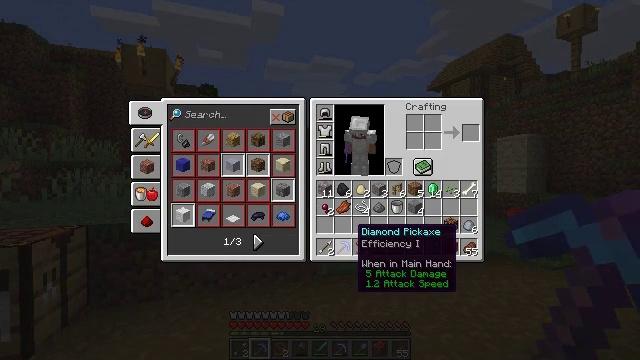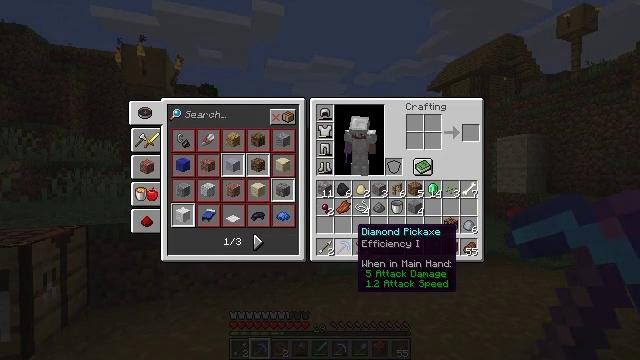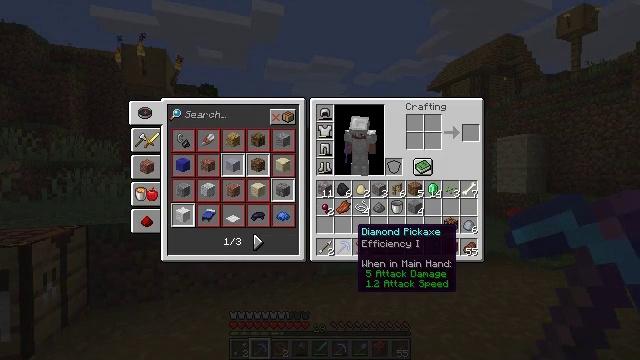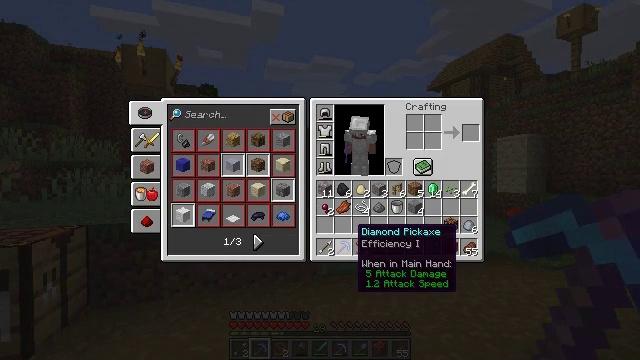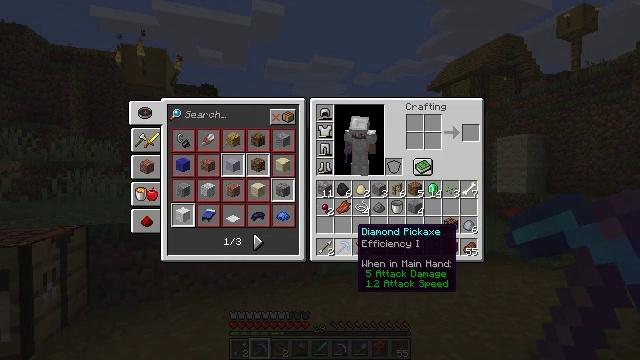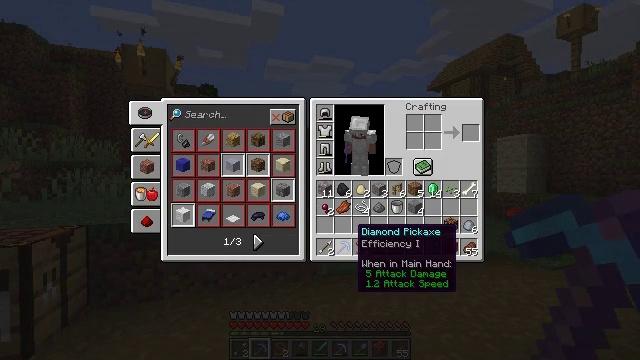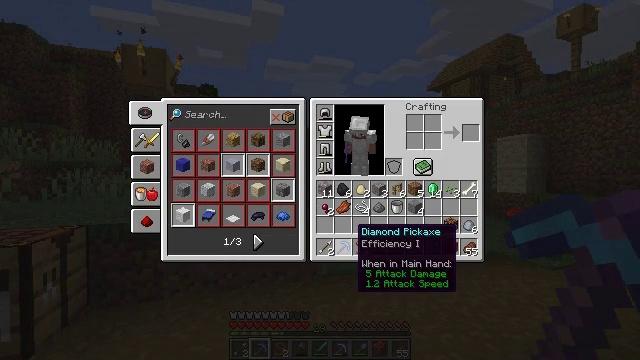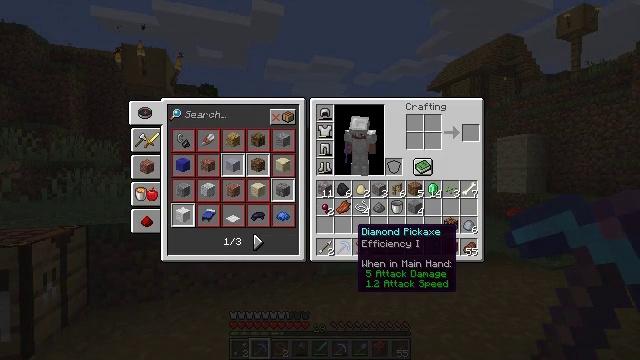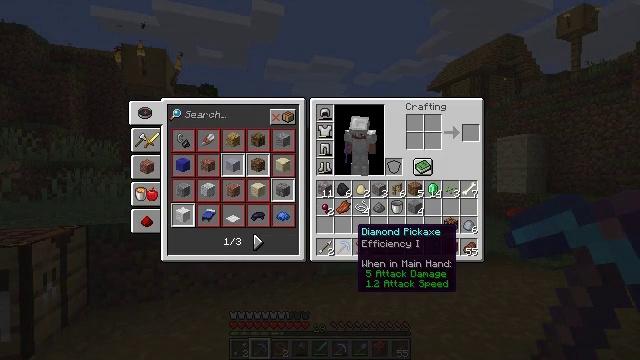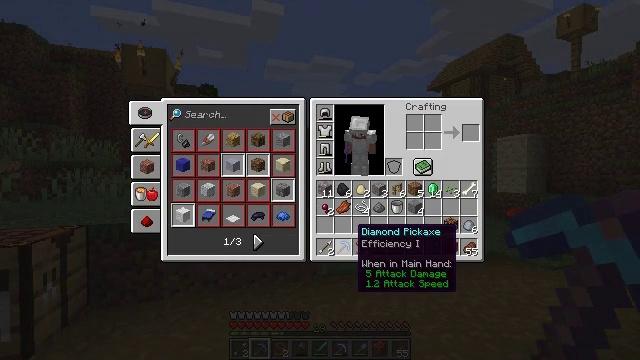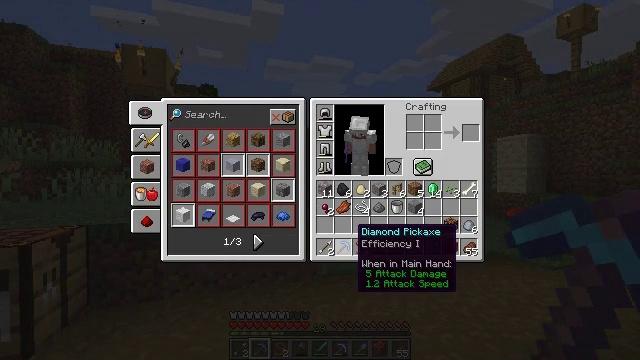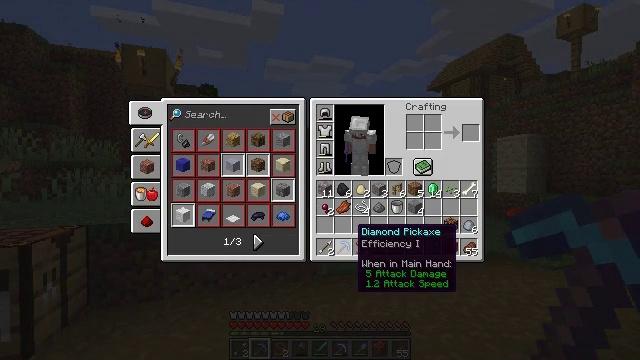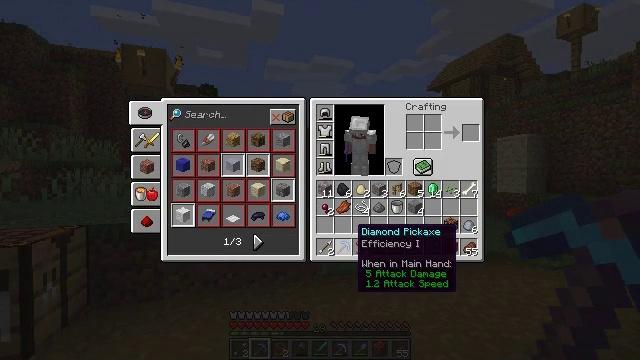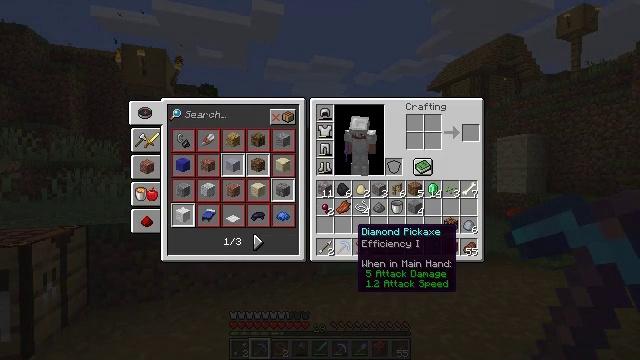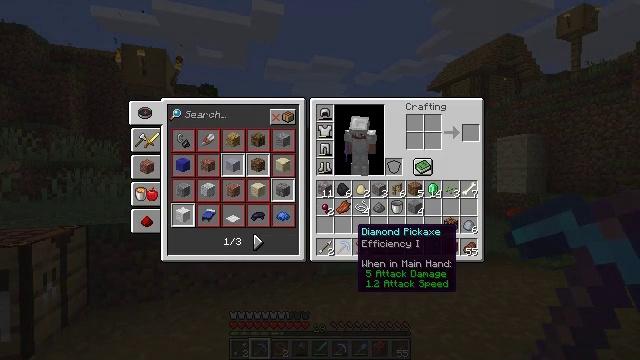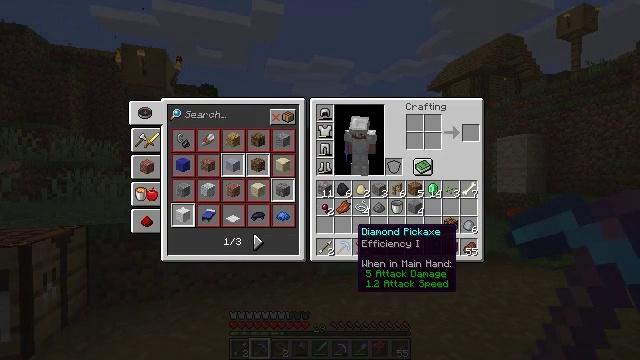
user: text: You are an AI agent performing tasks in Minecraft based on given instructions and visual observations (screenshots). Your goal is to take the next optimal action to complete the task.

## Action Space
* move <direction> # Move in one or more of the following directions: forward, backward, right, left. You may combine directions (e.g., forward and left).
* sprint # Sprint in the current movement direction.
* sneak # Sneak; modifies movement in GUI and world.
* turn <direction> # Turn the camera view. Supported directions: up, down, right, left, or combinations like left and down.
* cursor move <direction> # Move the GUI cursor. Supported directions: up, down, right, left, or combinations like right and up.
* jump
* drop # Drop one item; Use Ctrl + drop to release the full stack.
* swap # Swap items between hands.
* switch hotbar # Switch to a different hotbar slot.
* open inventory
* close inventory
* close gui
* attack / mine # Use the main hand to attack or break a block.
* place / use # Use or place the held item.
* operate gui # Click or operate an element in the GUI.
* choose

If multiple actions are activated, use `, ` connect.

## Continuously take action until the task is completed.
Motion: motion action
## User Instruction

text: Drop a lead.
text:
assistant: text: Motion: no_op
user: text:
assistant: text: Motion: no_op
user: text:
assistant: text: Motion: no_op
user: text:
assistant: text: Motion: no_op
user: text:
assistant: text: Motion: no_op
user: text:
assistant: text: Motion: no_op
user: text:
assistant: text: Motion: no_op
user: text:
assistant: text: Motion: no_op
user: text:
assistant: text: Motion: no_op
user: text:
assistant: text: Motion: no_op
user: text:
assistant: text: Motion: no_op
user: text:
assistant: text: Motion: no_op
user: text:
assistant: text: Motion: no_op
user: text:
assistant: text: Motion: no_op
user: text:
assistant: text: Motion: no_op
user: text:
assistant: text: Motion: no_op
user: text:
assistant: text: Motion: no_op
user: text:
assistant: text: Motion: no_op
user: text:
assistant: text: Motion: no_op
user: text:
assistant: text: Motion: no_op
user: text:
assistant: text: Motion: move forward
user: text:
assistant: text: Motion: move forward
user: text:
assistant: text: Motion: move forward
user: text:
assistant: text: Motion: move forward
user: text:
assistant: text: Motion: move forward
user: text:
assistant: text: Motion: move forward
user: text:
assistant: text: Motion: move forward
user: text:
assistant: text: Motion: move forward
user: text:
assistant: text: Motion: move forward
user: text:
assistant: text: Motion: move forward